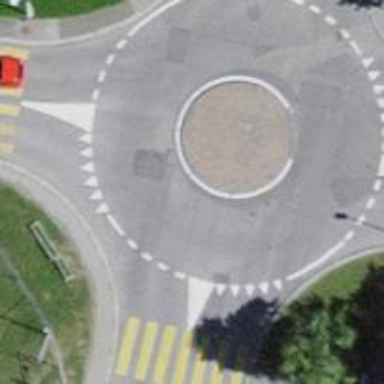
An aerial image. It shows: Asphalt road in residential area leading to roundabout.